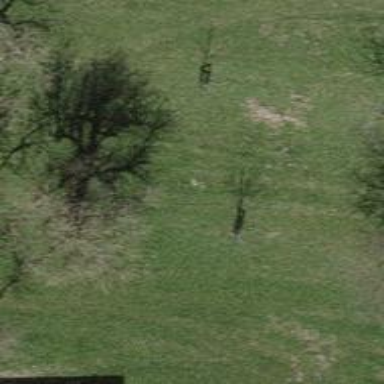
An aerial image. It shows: Single tag "natural: tree."